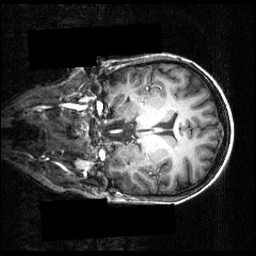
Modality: T1w
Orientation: coronal
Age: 16
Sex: female
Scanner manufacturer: siemens
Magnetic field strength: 3.951 T
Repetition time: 1.5 s
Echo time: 0.00335 s